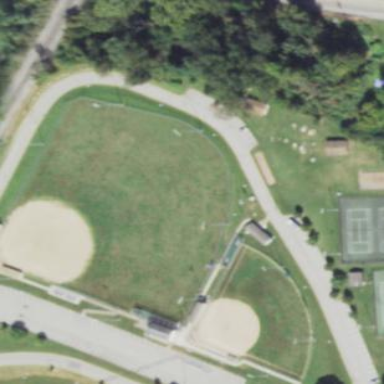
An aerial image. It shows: Baseball pitch for leisure land activities.